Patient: sex F, age 36
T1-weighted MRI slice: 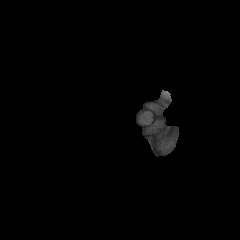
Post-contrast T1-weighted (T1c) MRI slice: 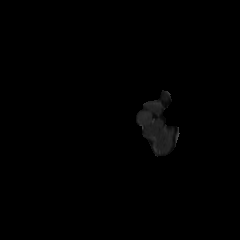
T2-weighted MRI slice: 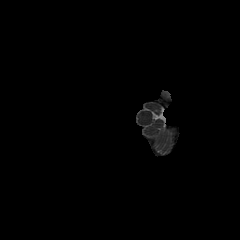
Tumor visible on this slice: no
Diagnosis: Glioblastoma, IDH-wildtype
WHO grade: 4